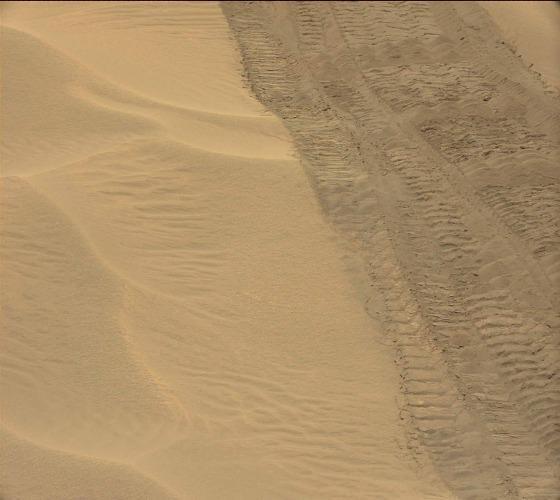
Terrain classes present: Gravel / Sand / Soil, Track